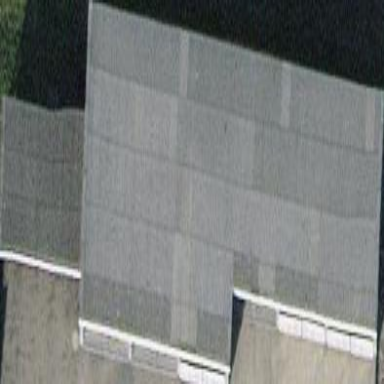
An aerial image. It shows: View of roof of building.